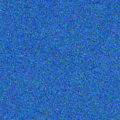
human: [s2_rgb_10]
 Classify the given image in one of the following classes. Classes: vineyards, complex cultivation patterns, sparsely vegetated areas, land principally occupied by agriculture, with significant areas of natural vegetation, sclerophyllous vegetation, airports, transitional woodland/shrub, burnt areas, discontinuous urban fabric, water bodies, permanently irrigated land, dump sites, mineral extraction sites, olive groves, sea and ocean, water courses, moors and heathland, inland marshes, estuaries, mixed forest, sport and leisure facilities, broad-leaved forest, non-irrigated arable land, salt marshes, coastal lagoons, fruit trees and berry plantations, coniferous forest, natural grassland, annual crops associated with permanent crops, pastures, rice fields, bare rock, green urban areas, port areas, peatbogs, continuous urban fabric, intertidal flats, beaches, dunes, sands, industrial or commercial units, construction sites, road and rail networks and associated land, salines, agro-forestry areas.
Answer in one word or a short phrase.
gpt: sea and ocean